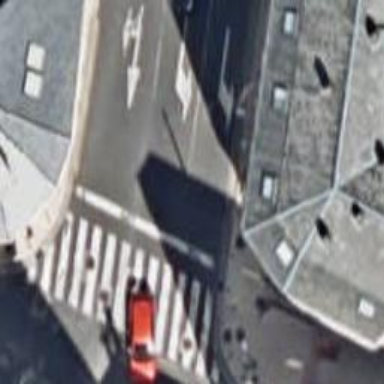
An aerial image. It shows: Road with traffic signals at crossing.